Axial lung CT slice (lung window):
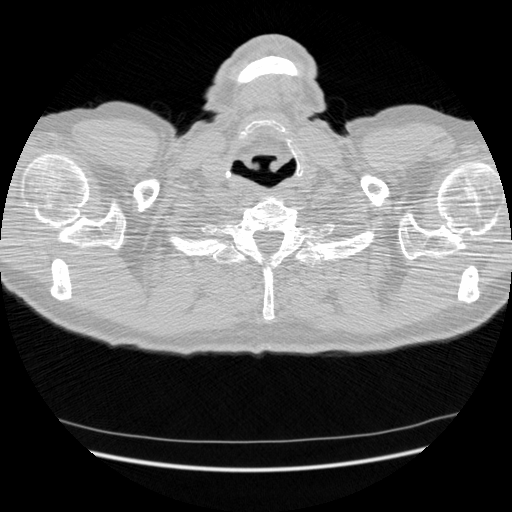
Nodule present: no